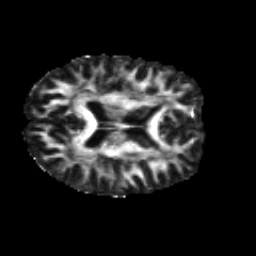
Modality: FA
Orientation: axial
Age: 21
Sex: male
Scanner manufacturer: siemens
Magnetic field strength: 3 T
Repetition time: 8.8 s
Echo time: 0.085 s